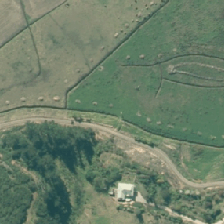
Land cover: high_producing_grassland